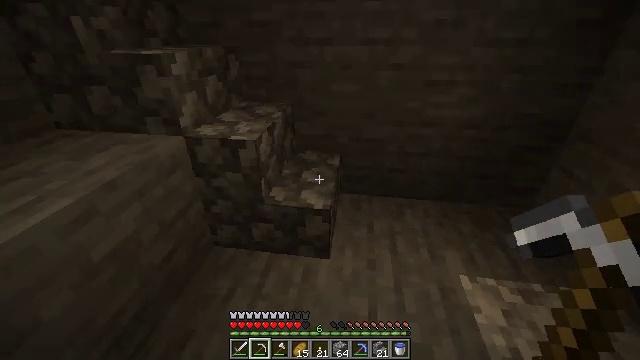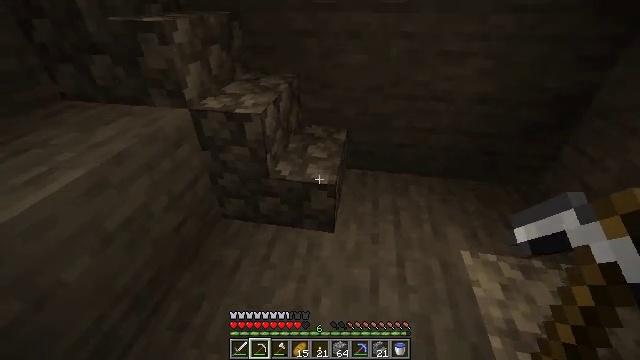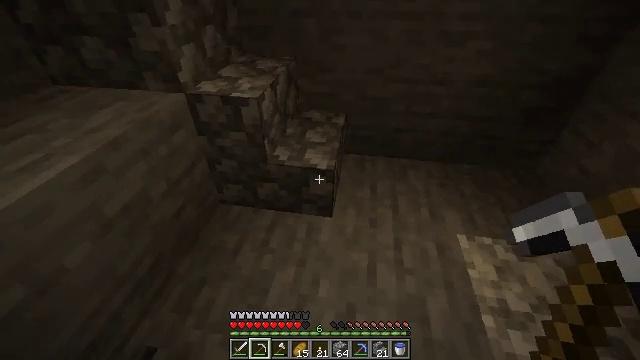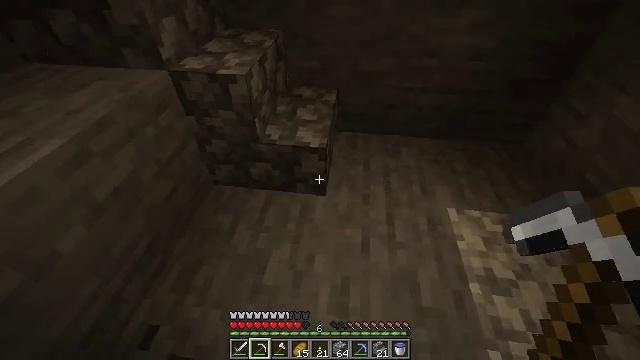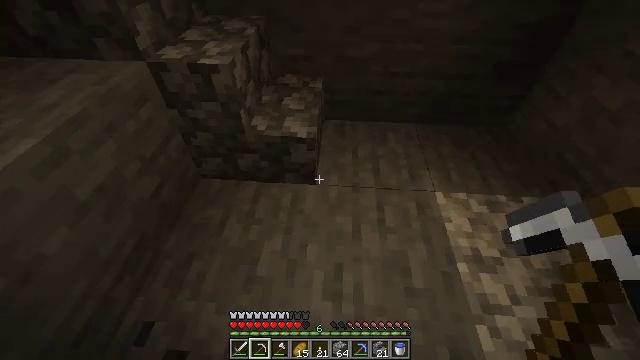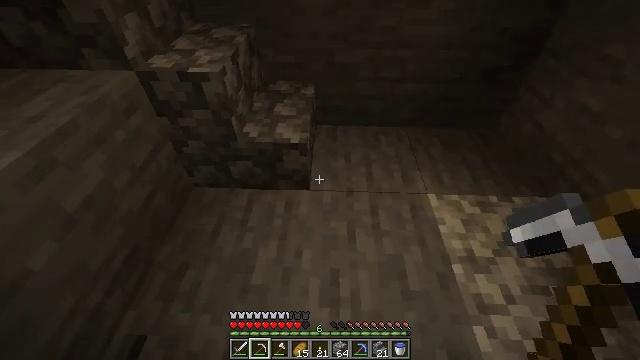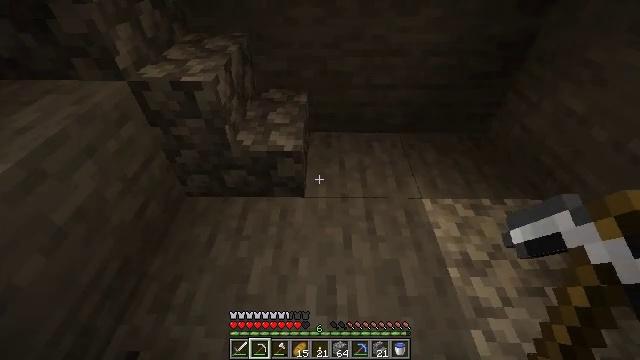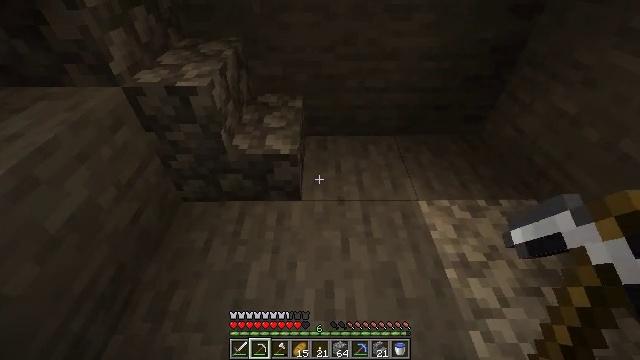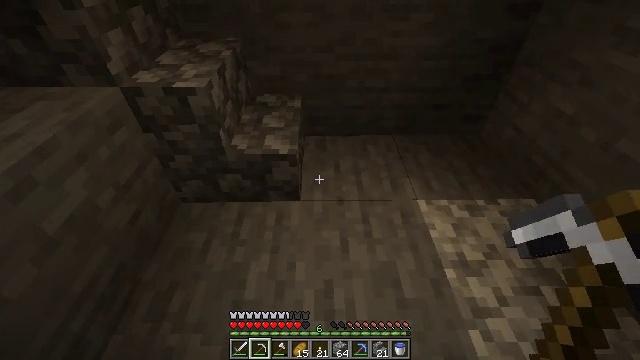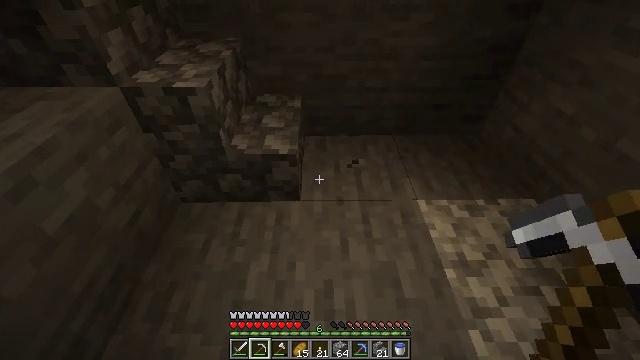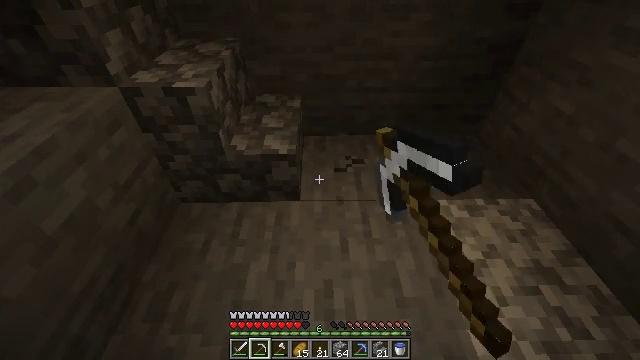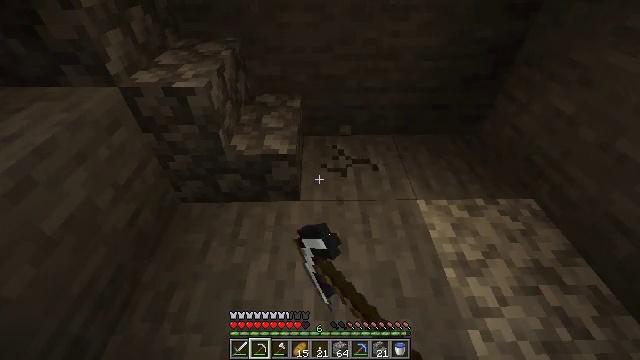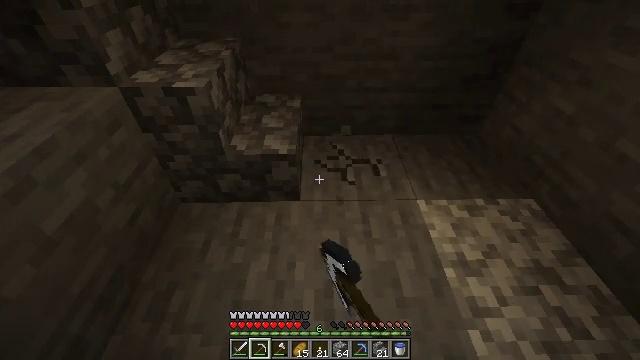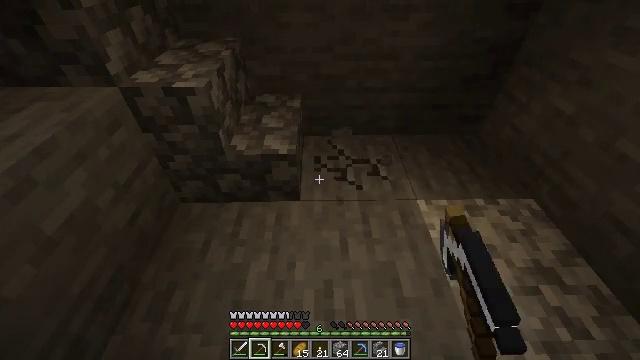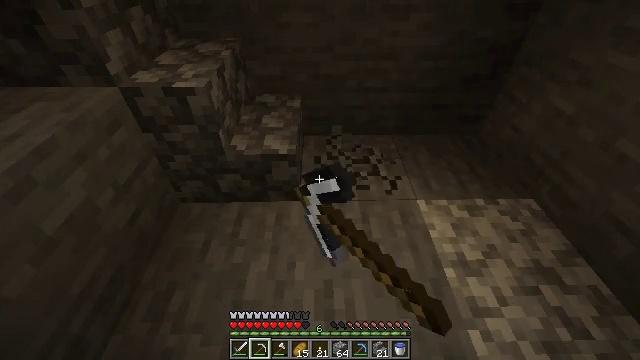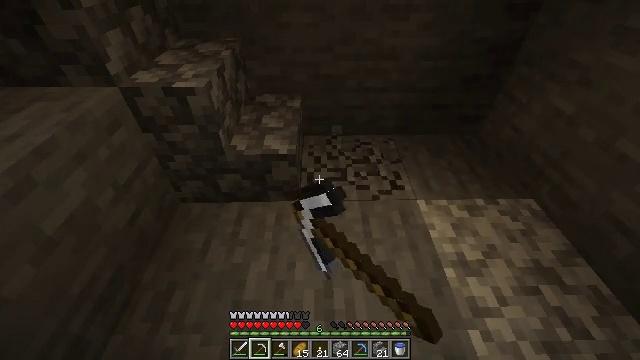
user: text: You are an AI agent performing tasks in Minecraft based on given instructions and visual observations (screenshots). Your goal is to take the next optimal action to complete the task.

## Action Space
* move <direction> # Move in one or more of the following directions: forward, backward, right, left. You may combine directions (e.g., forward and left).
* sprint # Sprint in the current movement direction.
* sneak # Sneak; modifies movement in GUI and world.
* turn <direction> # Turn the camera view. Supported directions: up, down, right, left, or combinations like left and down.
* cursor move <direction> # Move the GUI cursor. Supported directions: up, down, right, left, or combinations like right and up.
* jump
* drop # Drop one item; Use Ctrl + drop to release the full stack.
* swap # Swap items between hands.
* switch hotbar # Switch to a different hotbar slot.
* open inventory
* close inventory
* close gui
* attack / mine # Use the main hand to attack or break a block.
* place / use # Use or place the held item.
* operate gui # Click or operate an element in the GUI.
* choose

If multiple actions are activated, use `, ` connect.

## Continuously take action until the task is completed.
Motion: motion action
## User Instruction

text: Collect stone from the mine.
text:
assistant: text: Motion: turn left and down
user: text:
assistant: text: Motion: turn down
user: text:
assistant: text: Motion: turn right and down
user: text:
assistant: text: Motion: turn right and down
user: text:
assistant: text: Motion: turn right and up
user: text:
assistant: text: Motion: turn right and up
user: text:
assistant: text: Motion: turn right
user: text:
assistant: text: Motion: no_op
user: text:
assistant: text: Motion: attack / mine
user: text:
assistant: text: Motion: attack / mine
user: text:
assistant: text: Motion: attack / mine
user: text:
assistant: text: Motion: attack / mine
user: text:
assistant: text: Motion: attack / mine
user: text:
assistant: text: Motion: attack / mine
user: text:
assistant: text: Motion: attack / mine
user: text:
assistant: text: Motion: attack / mine
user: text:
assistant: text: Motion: attack / mine
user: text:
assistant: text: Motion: attack / mine
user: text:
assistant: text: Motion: attack / mine
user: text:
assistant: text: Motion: attack / mine
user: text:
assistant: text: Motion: attack / mine
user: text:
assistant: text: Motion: turn right and down, attack / mine
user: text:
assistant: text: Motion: turn right and down, attack / mine
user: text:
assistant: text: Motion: turn down, attack / mine
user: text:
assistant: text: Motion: attack / mine
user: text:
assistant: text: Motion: attack / mine
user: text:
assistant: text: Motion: attack / mine
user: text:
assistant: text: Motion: attack / mine
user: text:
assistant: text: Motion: attack / mine
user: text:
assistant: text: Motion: attack / mine